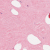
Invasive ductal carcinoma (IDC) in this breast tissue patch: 0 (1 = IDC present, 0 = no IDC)